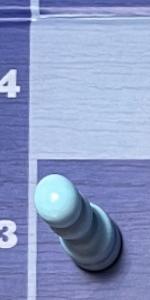
Label: Pawn_White